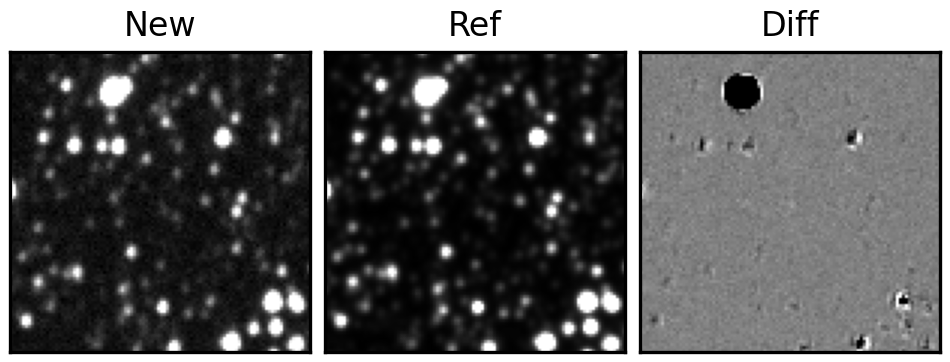
Label: real